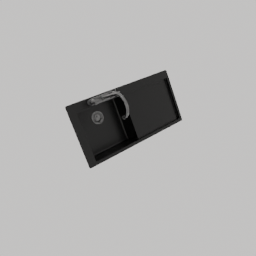
Label: appliances